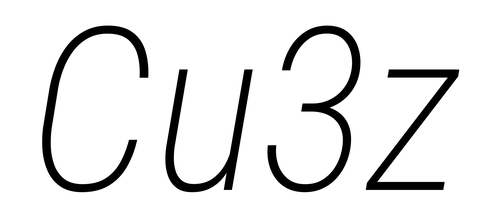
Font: Roboto-Italic_Condensed_ExtraLight_Italic